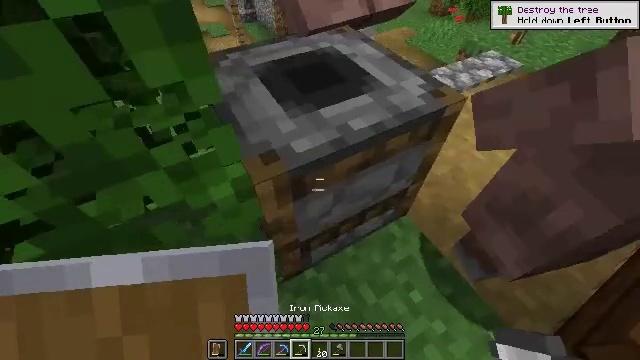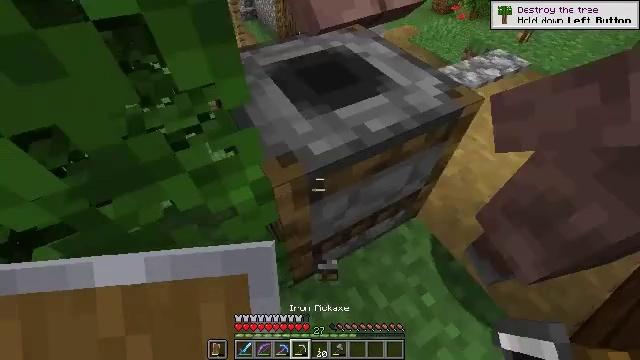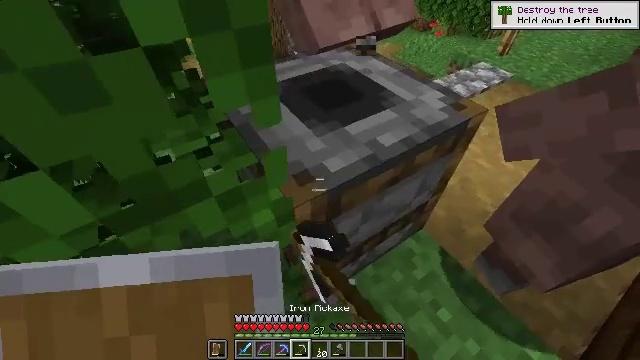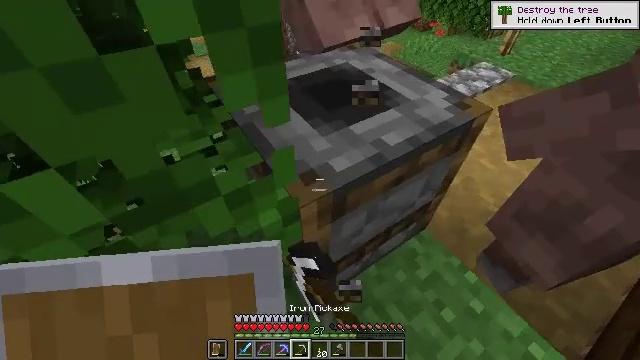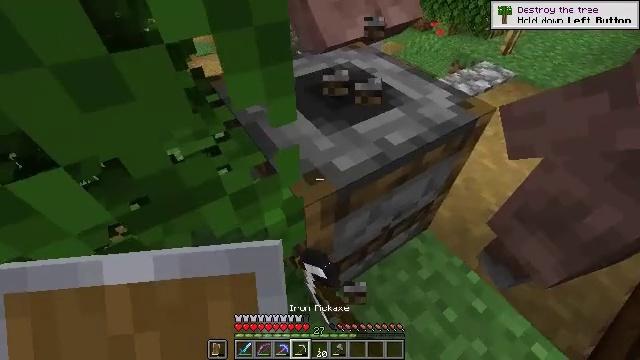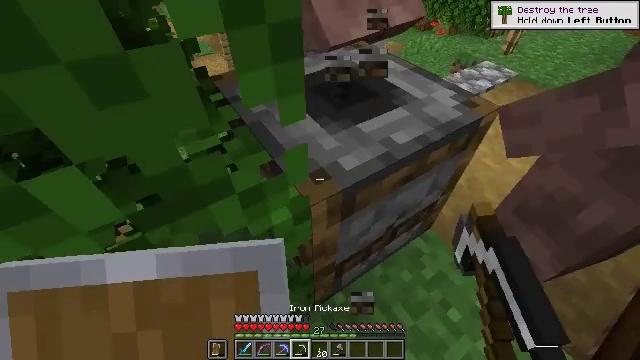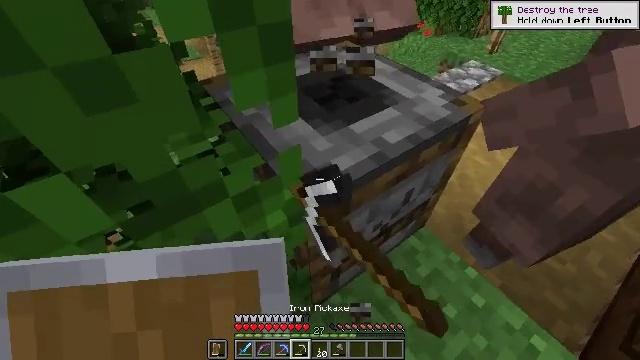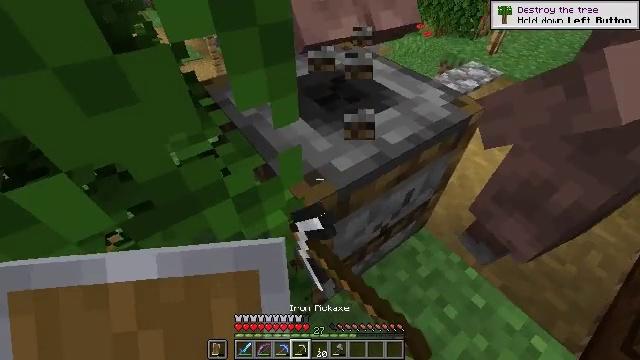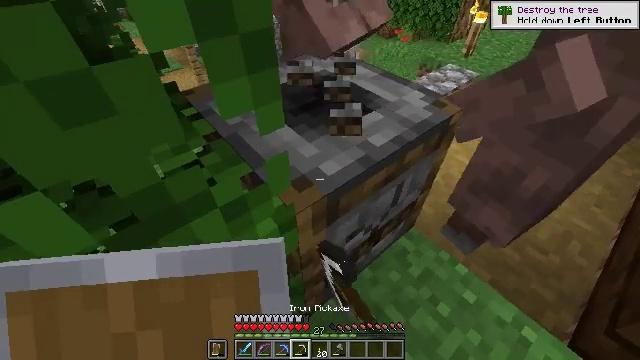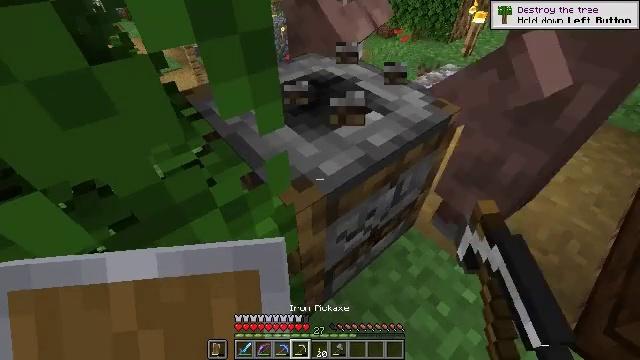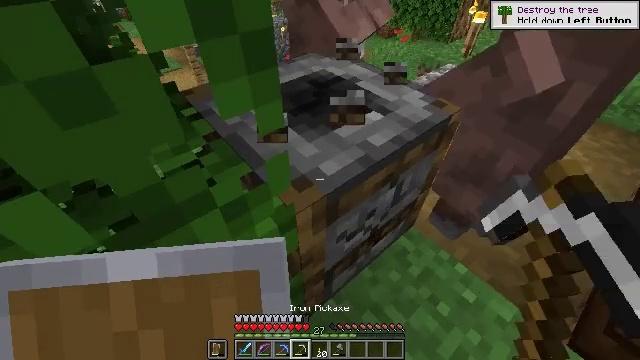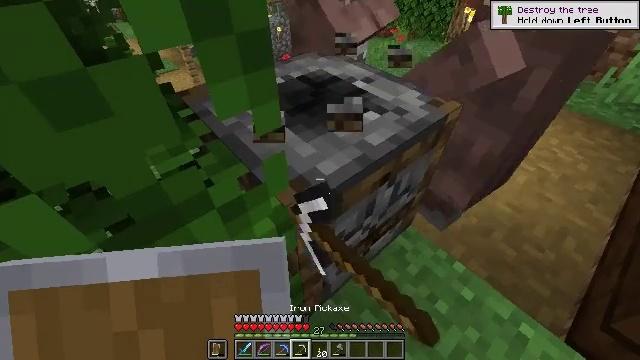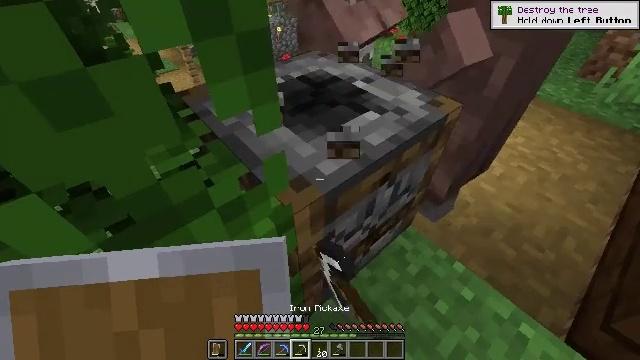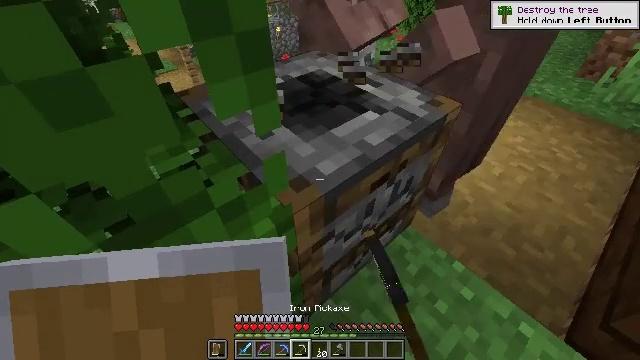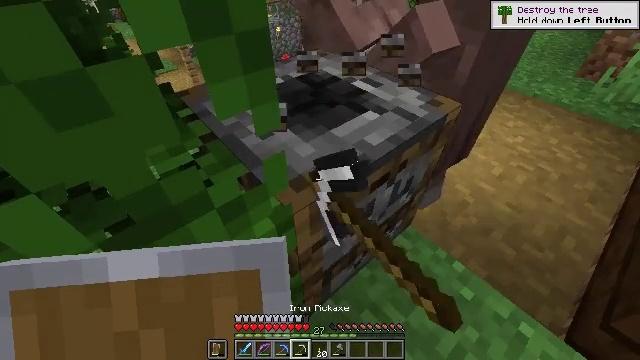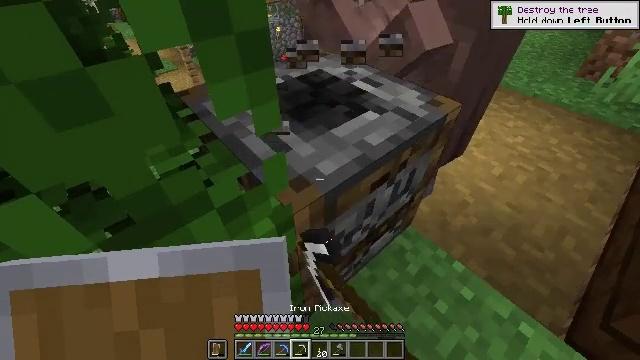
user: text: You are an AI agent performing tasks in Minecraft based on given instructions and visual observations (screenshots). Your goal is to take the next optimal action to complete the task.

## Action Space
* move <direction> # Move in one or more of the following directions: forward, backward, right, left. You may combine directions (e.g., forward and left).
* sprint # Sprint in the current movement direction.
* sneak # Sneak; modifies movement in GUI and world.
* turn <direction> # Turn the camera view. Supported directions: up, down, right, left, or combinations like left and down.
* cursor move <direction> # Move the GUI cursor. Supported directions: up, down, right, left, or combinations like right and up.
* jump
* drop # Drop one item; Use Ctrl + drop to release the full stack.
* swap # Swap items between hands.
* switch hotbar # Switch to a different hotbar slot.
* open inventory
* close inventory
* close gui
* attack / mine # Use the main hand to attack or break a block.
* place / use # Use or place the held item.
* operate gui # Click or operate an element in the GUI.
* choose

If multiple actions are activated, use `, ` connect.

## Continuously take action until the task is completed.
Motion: motion action
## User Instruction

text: Destroy the smoker to move it.
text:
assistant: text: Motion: attack / mine
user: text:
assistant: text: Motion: turn right and up, attack / mine
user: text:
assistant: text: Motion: attack / mine
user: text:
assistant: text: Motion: attack / mine
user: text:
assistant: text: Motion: attack / mine
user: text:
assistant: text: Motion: turn right, attack / mine
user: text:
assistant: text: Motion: attack / mine
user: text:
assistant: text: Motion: turn right and up, attack / mine
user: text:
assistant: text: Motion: attack / mine
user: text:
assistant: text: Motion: attack / mine
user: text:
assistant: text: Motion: attack / mine
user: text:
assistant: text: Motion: attack / mine
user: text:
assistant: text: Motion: attack / mine
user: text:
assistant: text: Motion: attack / mine
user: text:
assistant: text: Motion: attack / mine
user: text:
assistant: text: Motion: attack / mine
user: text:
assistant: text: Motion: attack / mine
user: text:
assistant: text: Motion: attack / mine
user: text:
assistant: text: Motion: attack / mine
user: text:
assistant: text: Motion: attack / mine
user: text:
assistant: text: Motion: attack / mine
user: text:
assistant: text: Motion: attack / mine
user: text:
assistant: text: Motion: attack / mine
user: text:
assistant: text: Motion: move forward and move right, attack / mine
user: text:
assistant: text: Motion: no_op